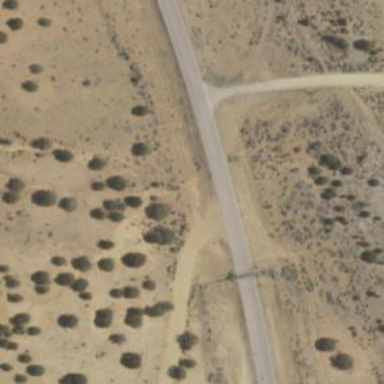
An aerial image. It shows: Tertiary road.